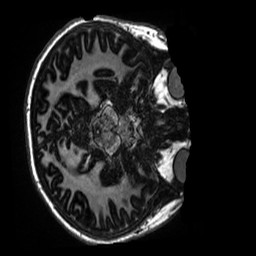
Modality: MP2RAGE
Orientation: axial
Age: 10
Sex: female
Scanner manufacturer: siemens
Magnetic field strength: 3 T
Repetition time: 4 s
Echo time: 0.00303 s